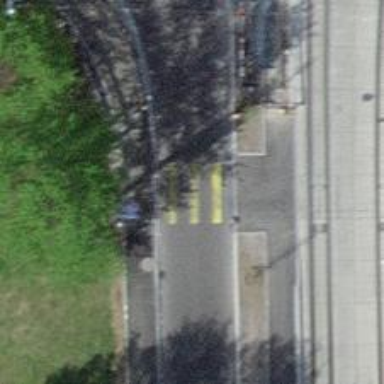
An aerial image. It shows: Asphalt road that is secondary route leading to roundabout.